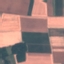
Land use / land cover class: AnnualCrop